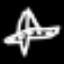
Label: airplane